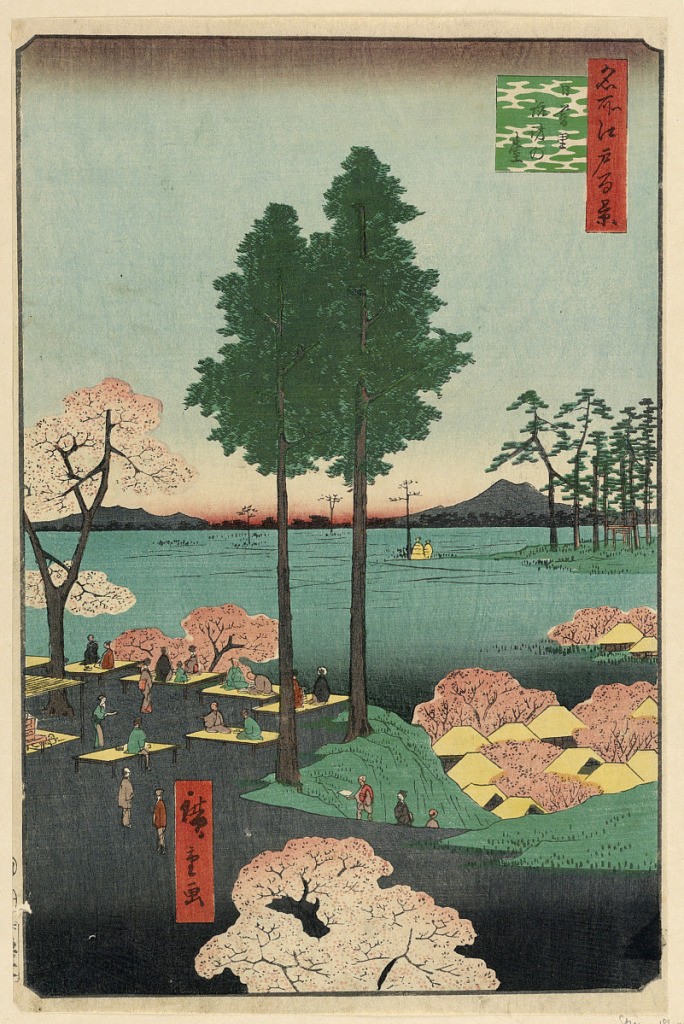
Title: Suwa Bluff, Nippori (Nippori, Suwa-no-dai) From the Series One Hundred Famous views of Edo
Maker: Ando Hiroshige, Japanese, 1797–1858
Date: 1856
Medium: Woodblock print in colored ink on paper
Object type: Woodblock Print
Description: Located in the middle of people picnicking on blankets, and viewing the cherry blossoms, are two giant cedar trees. Underneath the treetop on the right side is a silhouette of Mt. Tsukuba. This scene of leisure contains various bold colors contrasted with subtle gradations.